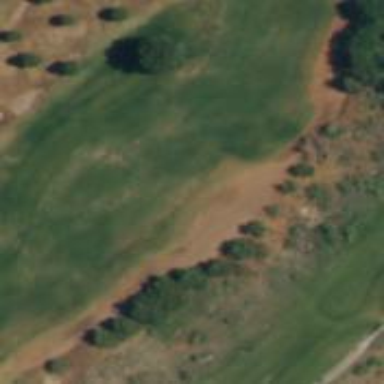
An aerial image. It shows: Golf bunker filled with natural sand.